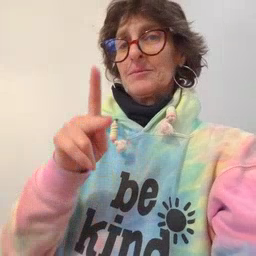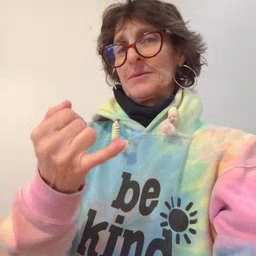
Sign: pajamas